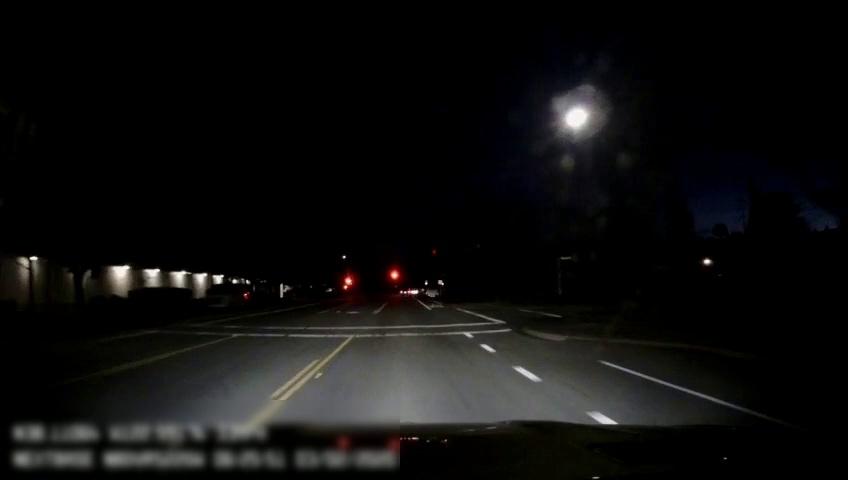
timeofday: Night
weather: Other
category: Drivable Space
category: Vehicles | SUV
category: Vehicles | Truck
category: Lanes | Current Lane
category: Lanes | Alternate Lane
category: Lanes | Current Lane
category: Lanes | Alternate Lane
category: Lanes | Alternate Lane
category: Lanes | Alternate Lane
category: Lanes | Current Lane
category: Lanes | Alternate Lane
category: Lanes | Current Lane
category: Lanes | Alternate Lane
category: Lanes | Alternate Lane